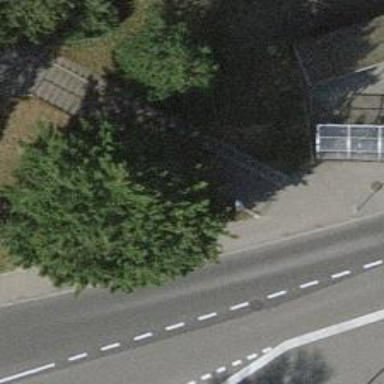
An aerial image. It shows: Set of steps with asphalt surface and ramp for accessibility.